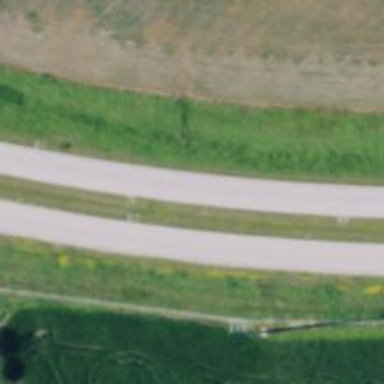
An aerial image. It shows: Trunk highway with expressway features.